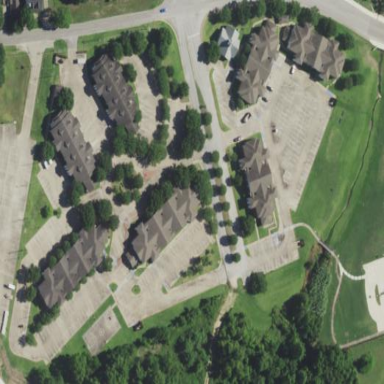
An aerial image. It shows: Residential area with apartments.